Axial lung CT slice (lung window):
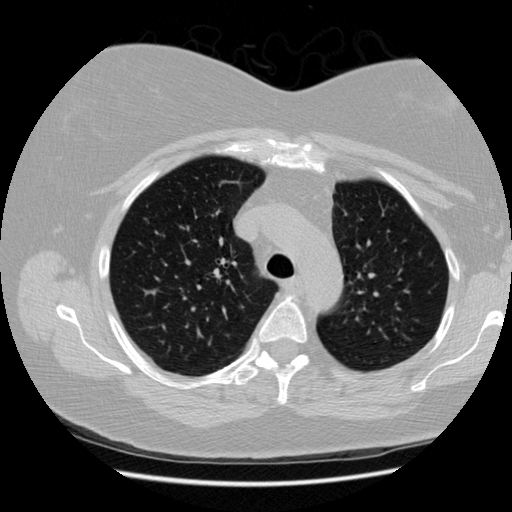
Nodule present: no